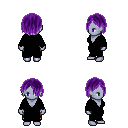
a pixel art fantasy rpg character, female body template, dark elf, purple skin, black robe, gold greaves, purple bangs hairstyle, four views (front, back, left, right), 2x2 character sprite sheet, small pixel art, hard edges, no anti-aliasing